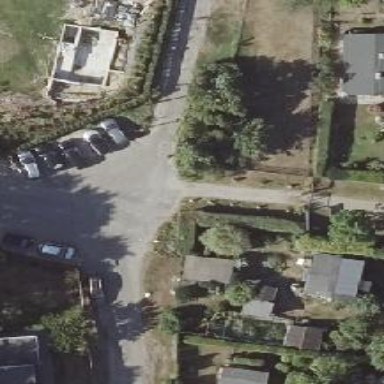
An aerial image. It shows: Residential road with compacted surface.